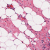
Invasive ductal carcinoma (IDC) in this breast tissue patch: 0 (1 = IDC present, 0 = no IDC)